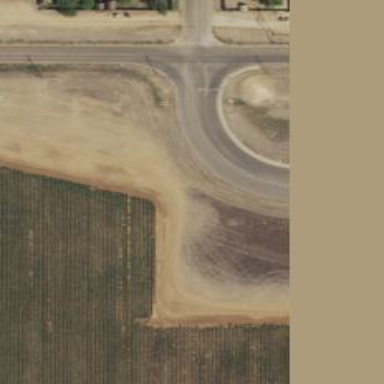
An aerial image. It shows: Tertiary road.